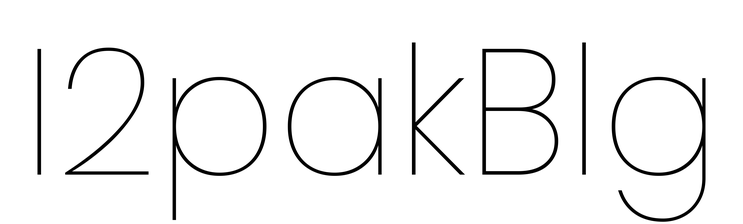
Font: Poppins-Thin